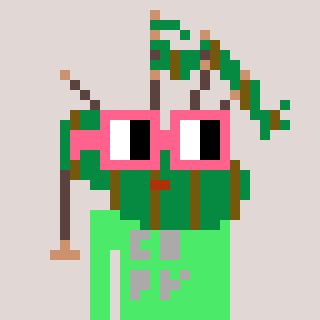
a pixel art character with square pink glasses, a bagpipe-shaped head and a teal-colored body on a warm background